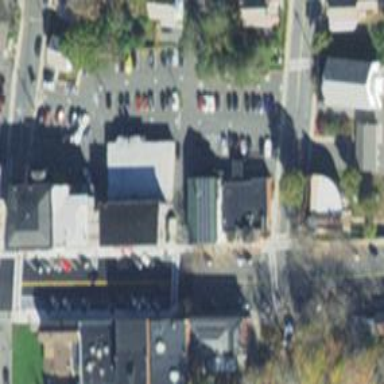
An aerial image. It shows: Pharmacy providing healthcare services.